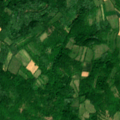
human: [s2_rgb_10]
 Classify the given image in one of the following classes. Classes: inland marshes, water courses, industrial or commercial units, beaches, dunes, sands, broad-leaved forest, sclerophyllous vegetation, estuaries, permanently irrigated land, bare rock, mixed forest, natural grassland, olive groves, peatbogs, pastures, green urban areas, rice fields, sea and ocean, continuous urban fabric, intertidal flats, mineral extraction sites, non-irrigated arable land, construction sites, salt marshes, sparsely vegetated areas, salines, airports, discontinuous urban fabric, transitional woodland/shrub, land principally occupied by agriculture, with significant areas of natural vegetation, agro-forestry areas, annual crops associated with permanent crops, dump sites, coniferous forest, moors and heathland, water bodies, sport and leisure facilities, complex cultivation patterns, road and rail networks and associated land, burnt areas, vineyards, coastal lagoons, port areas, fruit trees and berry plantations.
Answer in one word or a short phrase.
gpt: complex cultivation patterns, land principally occupied by agriculture, with significant areas of natural vegetation, broad-leaved forest, transitional woodland/shrub